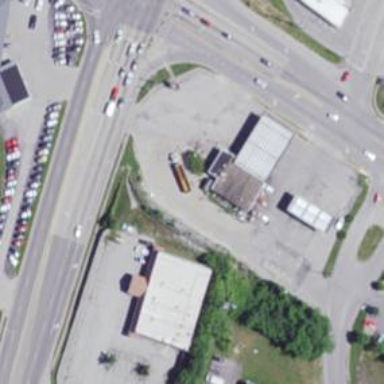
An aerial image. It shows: Convenience shop.